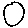
Label: circle